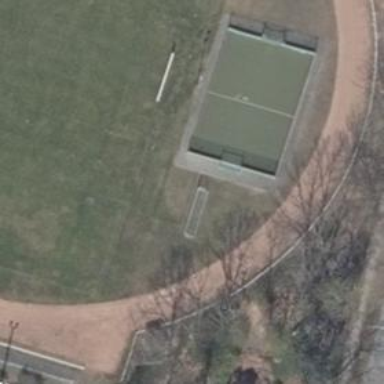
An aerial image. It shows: Tennis court on pitch.